Question: I'd like to know why is my shimmer layout black when api is 19, when it's more than 19 it displays as white(the color it should be).
---
API 19 --------------------------------------- API >=20

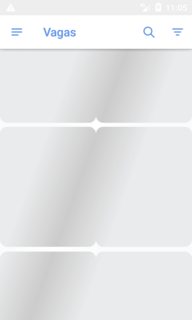
Answer: Turns out that setting the ShimmerLayout's background to any color(in my case white) caused it to go black on api 19. Just removed it and the problem is solved.